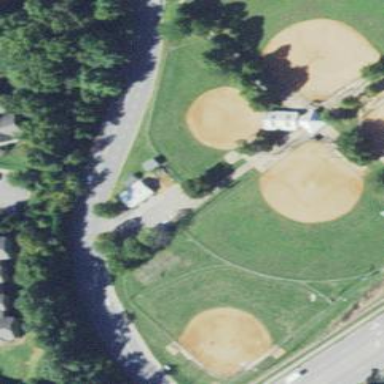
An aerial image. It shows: Softball pitch for leisure and sport activities.